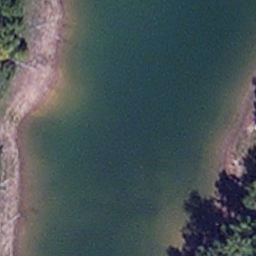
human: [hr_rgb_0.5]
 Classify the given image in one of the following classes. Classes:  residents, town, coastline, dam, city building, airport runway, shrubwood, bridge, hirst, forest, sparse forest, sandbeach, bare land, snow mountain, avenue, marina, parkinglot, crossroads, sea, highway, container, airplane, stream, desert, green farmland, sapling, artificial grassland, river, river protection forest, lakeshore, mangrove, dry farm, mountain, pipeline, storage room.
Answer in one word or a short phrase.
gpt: lakeshore